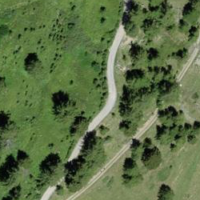
EUNIS habitat code: 23
Species observed at this site:
Pimpinella major